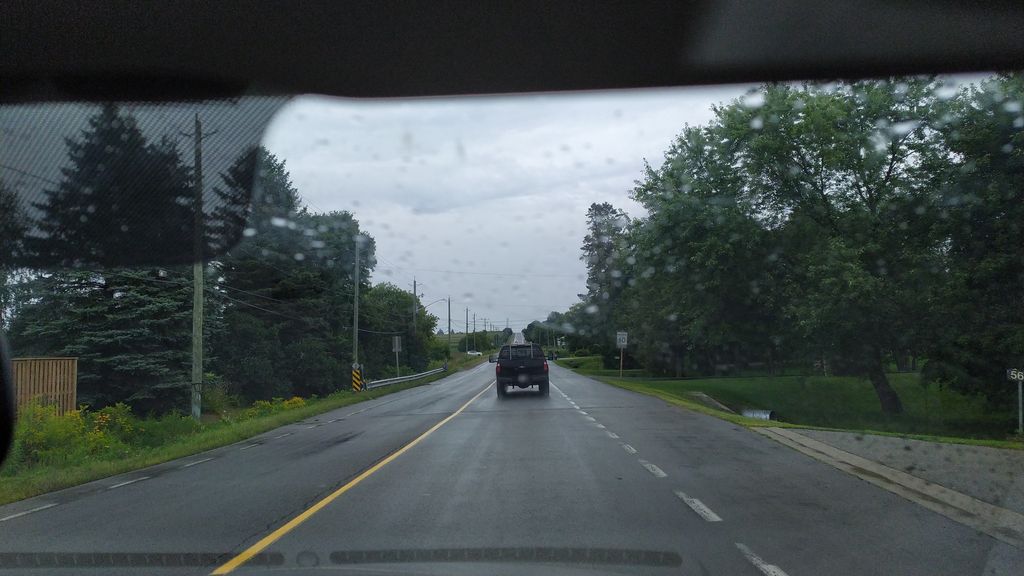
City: kitchener-waterloo